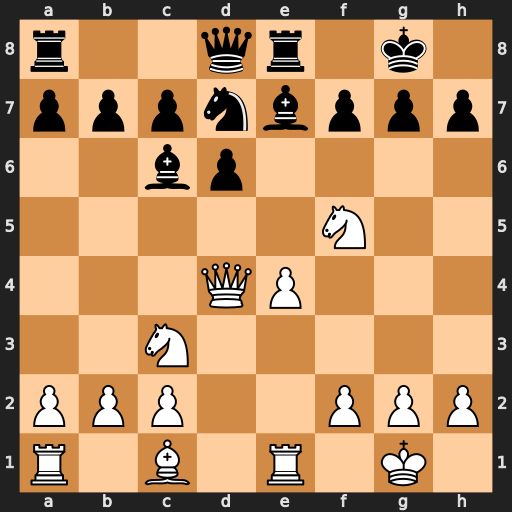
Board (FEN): r2qr1k1/pppnbppp/2bp4/5N2/3QP3/2N5/PPP2PPP/R1B1R1K1
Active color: w
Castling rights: -
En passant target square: -
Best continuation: Qxg7#